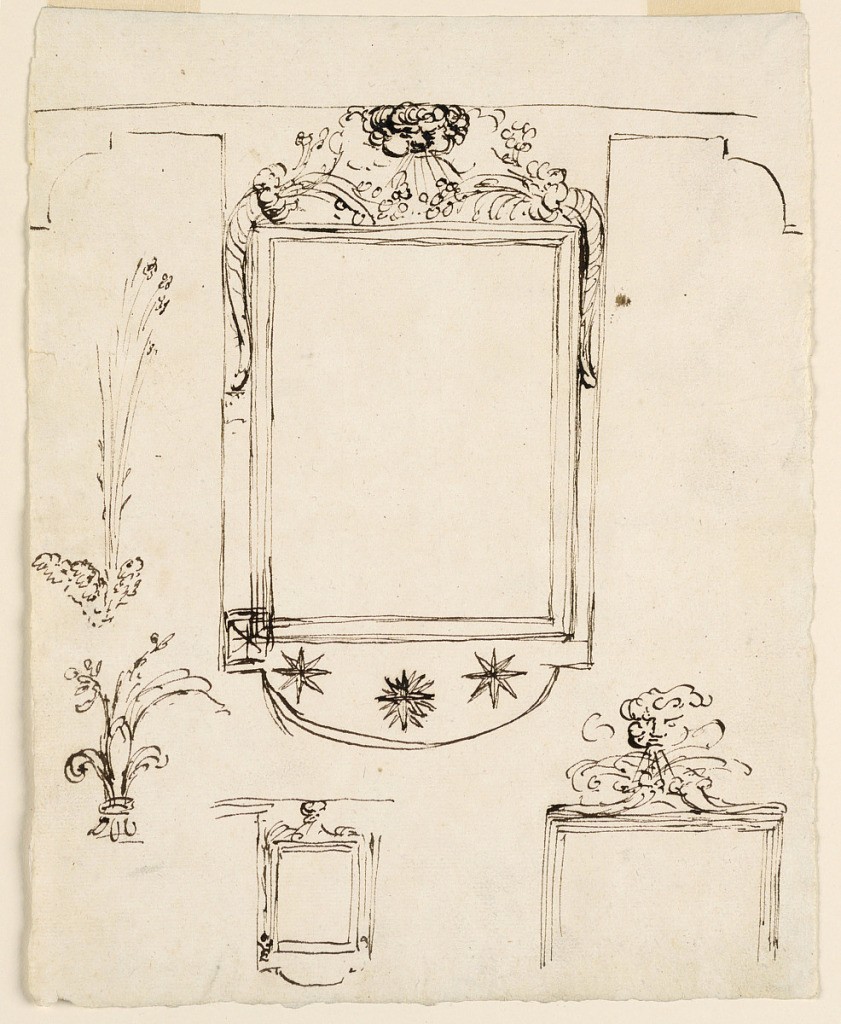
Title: Frame for a member of the Braschi Family
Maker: Giuseppe Barberi, Italian, 1746–1809
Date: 1780–1795
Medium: Pen and brown ink, brush and brown wash on off-white laid paper, lined
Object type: Drawing
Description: Above is the elevation of the frame, whose upper part continues above as bands. Moldings form an inner oblong frame. On top of it are the upper parts of two cornucopias and the blowing head. The outer frame serves as a backdrop for them. It is convex below with three stars. At left are a plant and a plant springing from a fleur-de-lys. Below at left a rough sketch of the decoration with plants laterally, and without cornucopias, and at right the upper part of the inner frame with the bend above cornucopias which lie upon the upper rim.